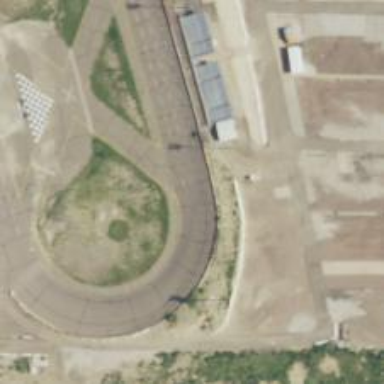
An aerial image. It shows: Raceway for motor sports.